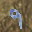
Label: 9